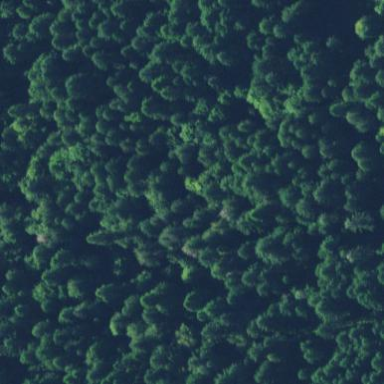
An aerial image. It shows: Lush woodland area covered with trees.